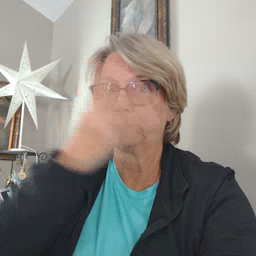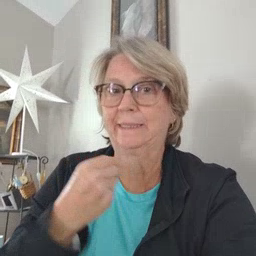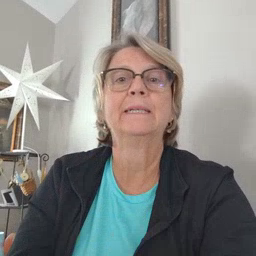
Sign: pretty